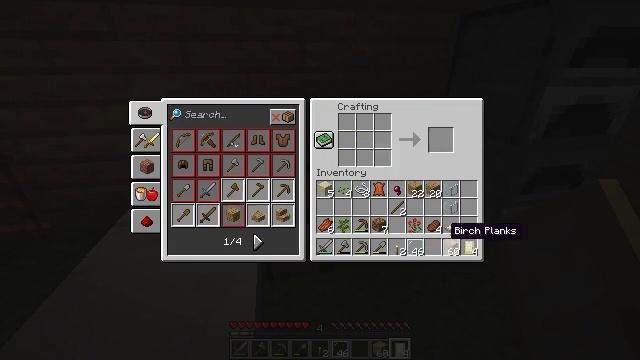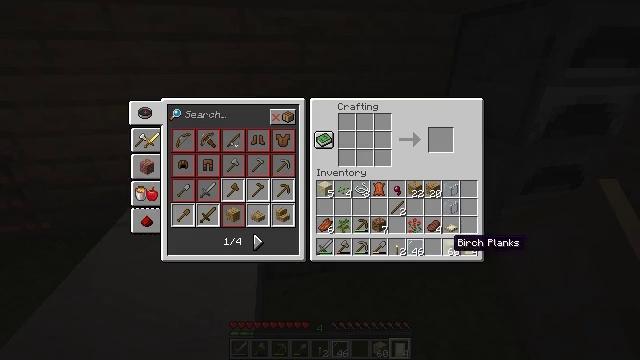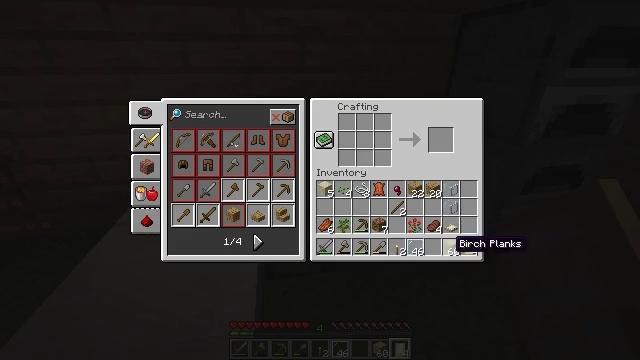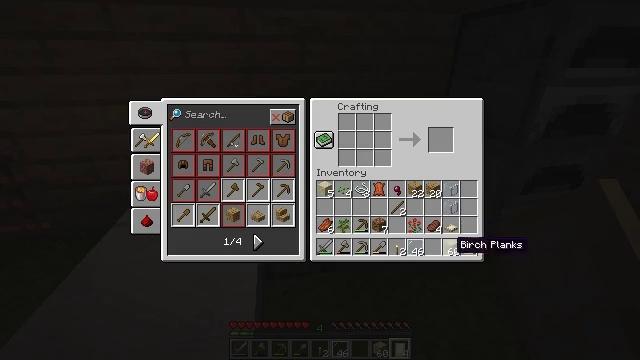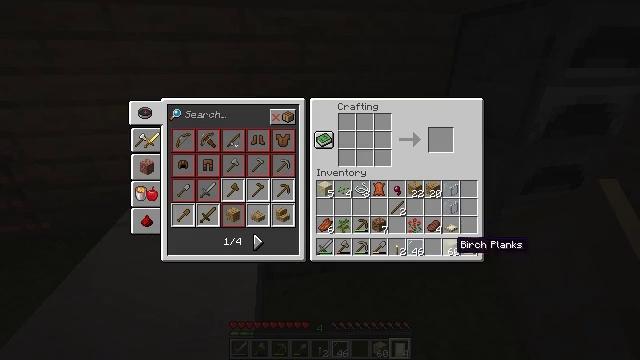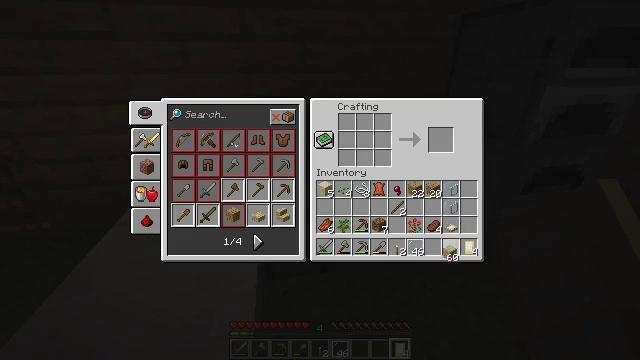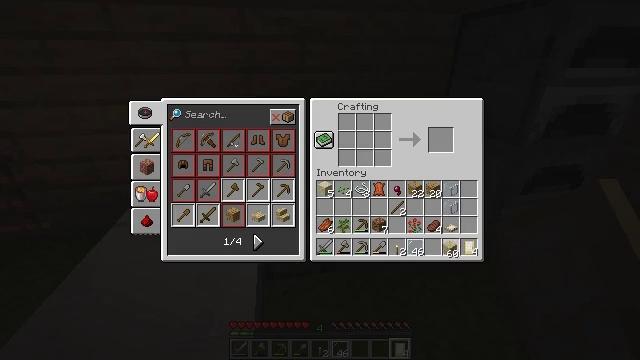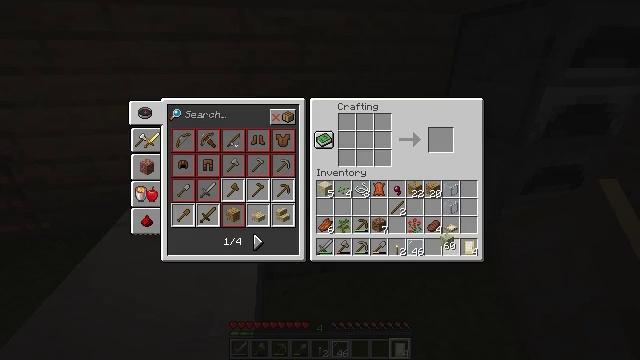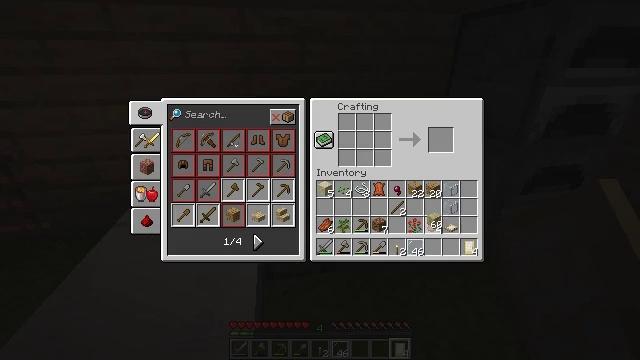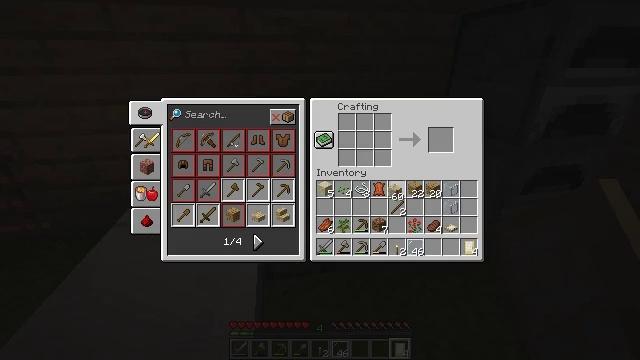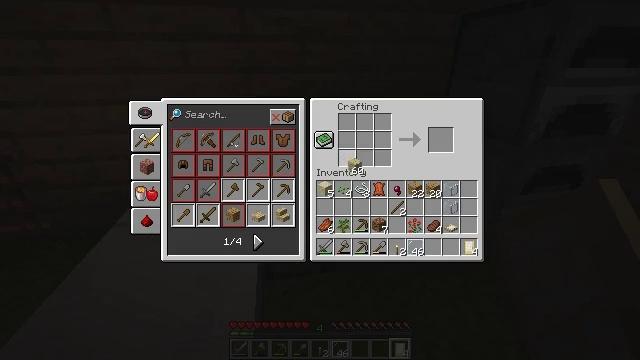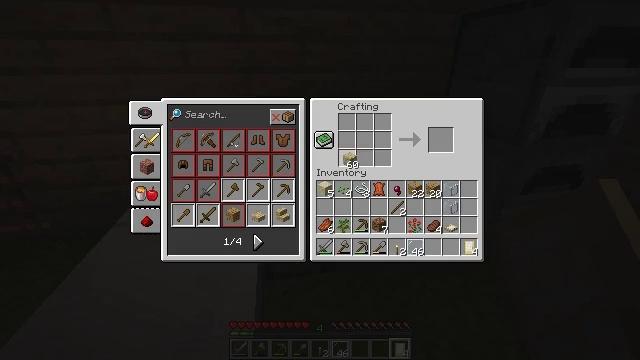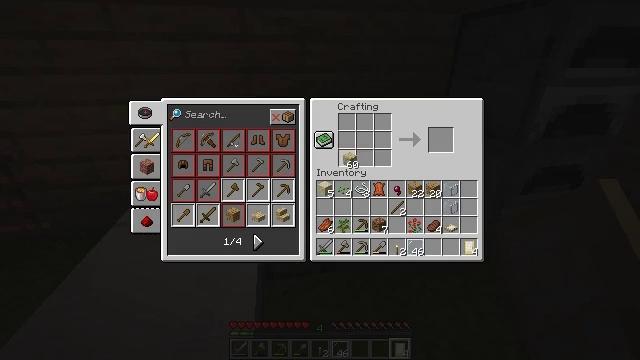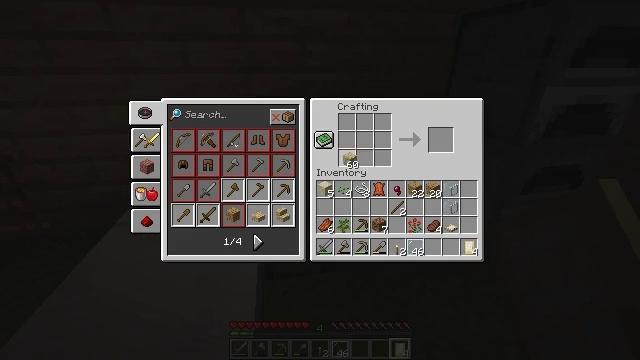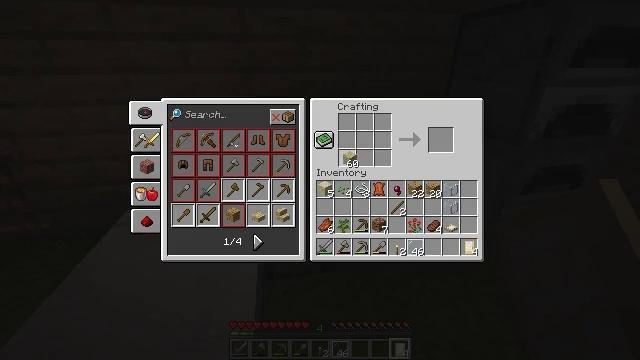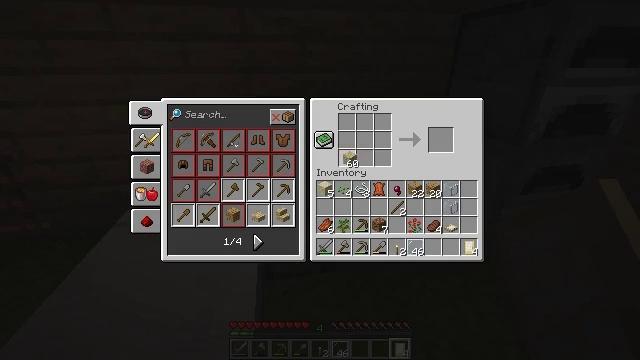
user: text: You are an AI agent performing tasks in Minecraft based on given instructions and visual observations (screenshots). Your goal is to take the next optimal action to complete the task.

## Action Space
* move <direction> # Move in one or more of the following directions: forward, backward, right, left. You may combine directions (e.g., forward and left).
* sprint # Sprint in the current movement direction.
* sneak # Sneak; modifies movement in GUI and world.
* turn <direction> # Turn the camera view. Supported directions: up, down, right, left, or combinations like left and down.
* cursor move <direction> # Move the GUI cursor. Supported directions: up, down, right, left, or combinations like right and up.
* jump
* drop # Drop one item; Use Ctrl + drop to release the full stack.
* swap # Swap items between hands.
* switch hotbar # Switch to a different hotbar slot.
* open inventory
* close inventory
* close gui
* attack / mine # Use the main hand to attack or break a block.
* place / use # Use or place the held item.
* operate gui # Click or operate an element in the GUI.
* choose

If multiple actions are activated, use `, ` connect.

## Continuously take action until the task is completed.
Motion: motion action
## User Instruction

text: Place two birch planks horizontally to craft the birch pressure plate.
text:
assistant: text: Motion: cursor move down, open gui
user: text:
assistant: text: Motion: no_op
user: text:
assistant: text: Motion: no_op
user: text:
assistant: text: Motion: no_op
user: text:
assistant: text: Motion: operate gui
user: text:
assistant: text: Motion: operate gui
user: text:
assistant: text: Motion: cursor move up
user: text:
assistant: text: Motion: cursor move left and up
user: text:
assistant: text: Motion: cursor move left and up
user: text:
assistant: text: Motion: cursor move left and up
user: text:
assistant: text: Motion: no_op
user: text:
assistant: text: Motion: no_op
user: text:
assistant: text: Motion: no_op
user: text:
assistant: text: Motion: no_op
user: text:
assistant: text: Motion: choose
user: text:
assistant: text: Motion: choose
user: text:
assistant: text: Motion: choose
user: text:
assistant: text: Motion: choose
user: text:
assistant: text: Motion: choose
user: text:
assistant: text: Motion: choose
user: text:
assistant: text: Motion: choose
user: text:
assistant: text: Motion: no_op
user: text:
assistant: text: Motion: no_op
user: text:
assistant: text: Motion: cursor move left
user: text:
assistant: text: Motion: no_op
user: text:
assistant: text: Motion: choose
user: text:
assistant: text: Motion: choose
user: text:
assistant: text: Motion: choose
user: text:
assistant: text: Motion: choose
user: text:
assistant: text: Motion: choose